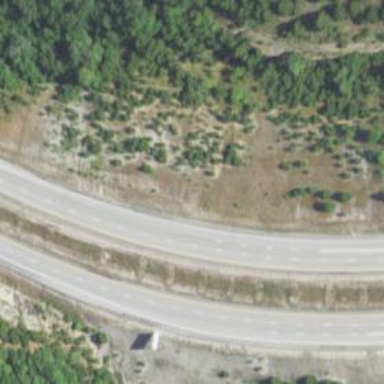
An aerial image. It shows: Motorway.